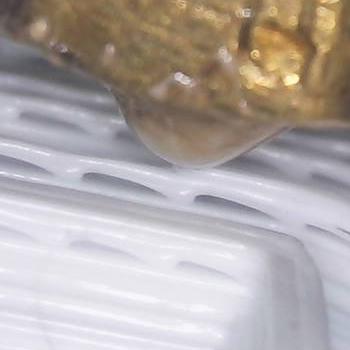
Flow rate: 94%